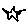
Label: star